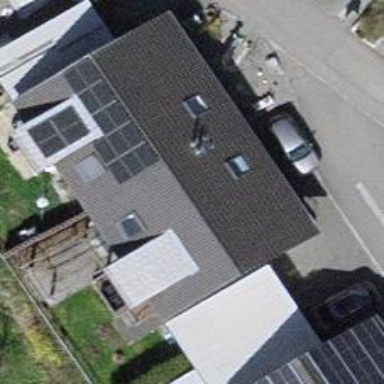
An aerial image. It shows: Solar power generator using photovoltaic method with solar photovoltaic panel types.